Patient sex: M
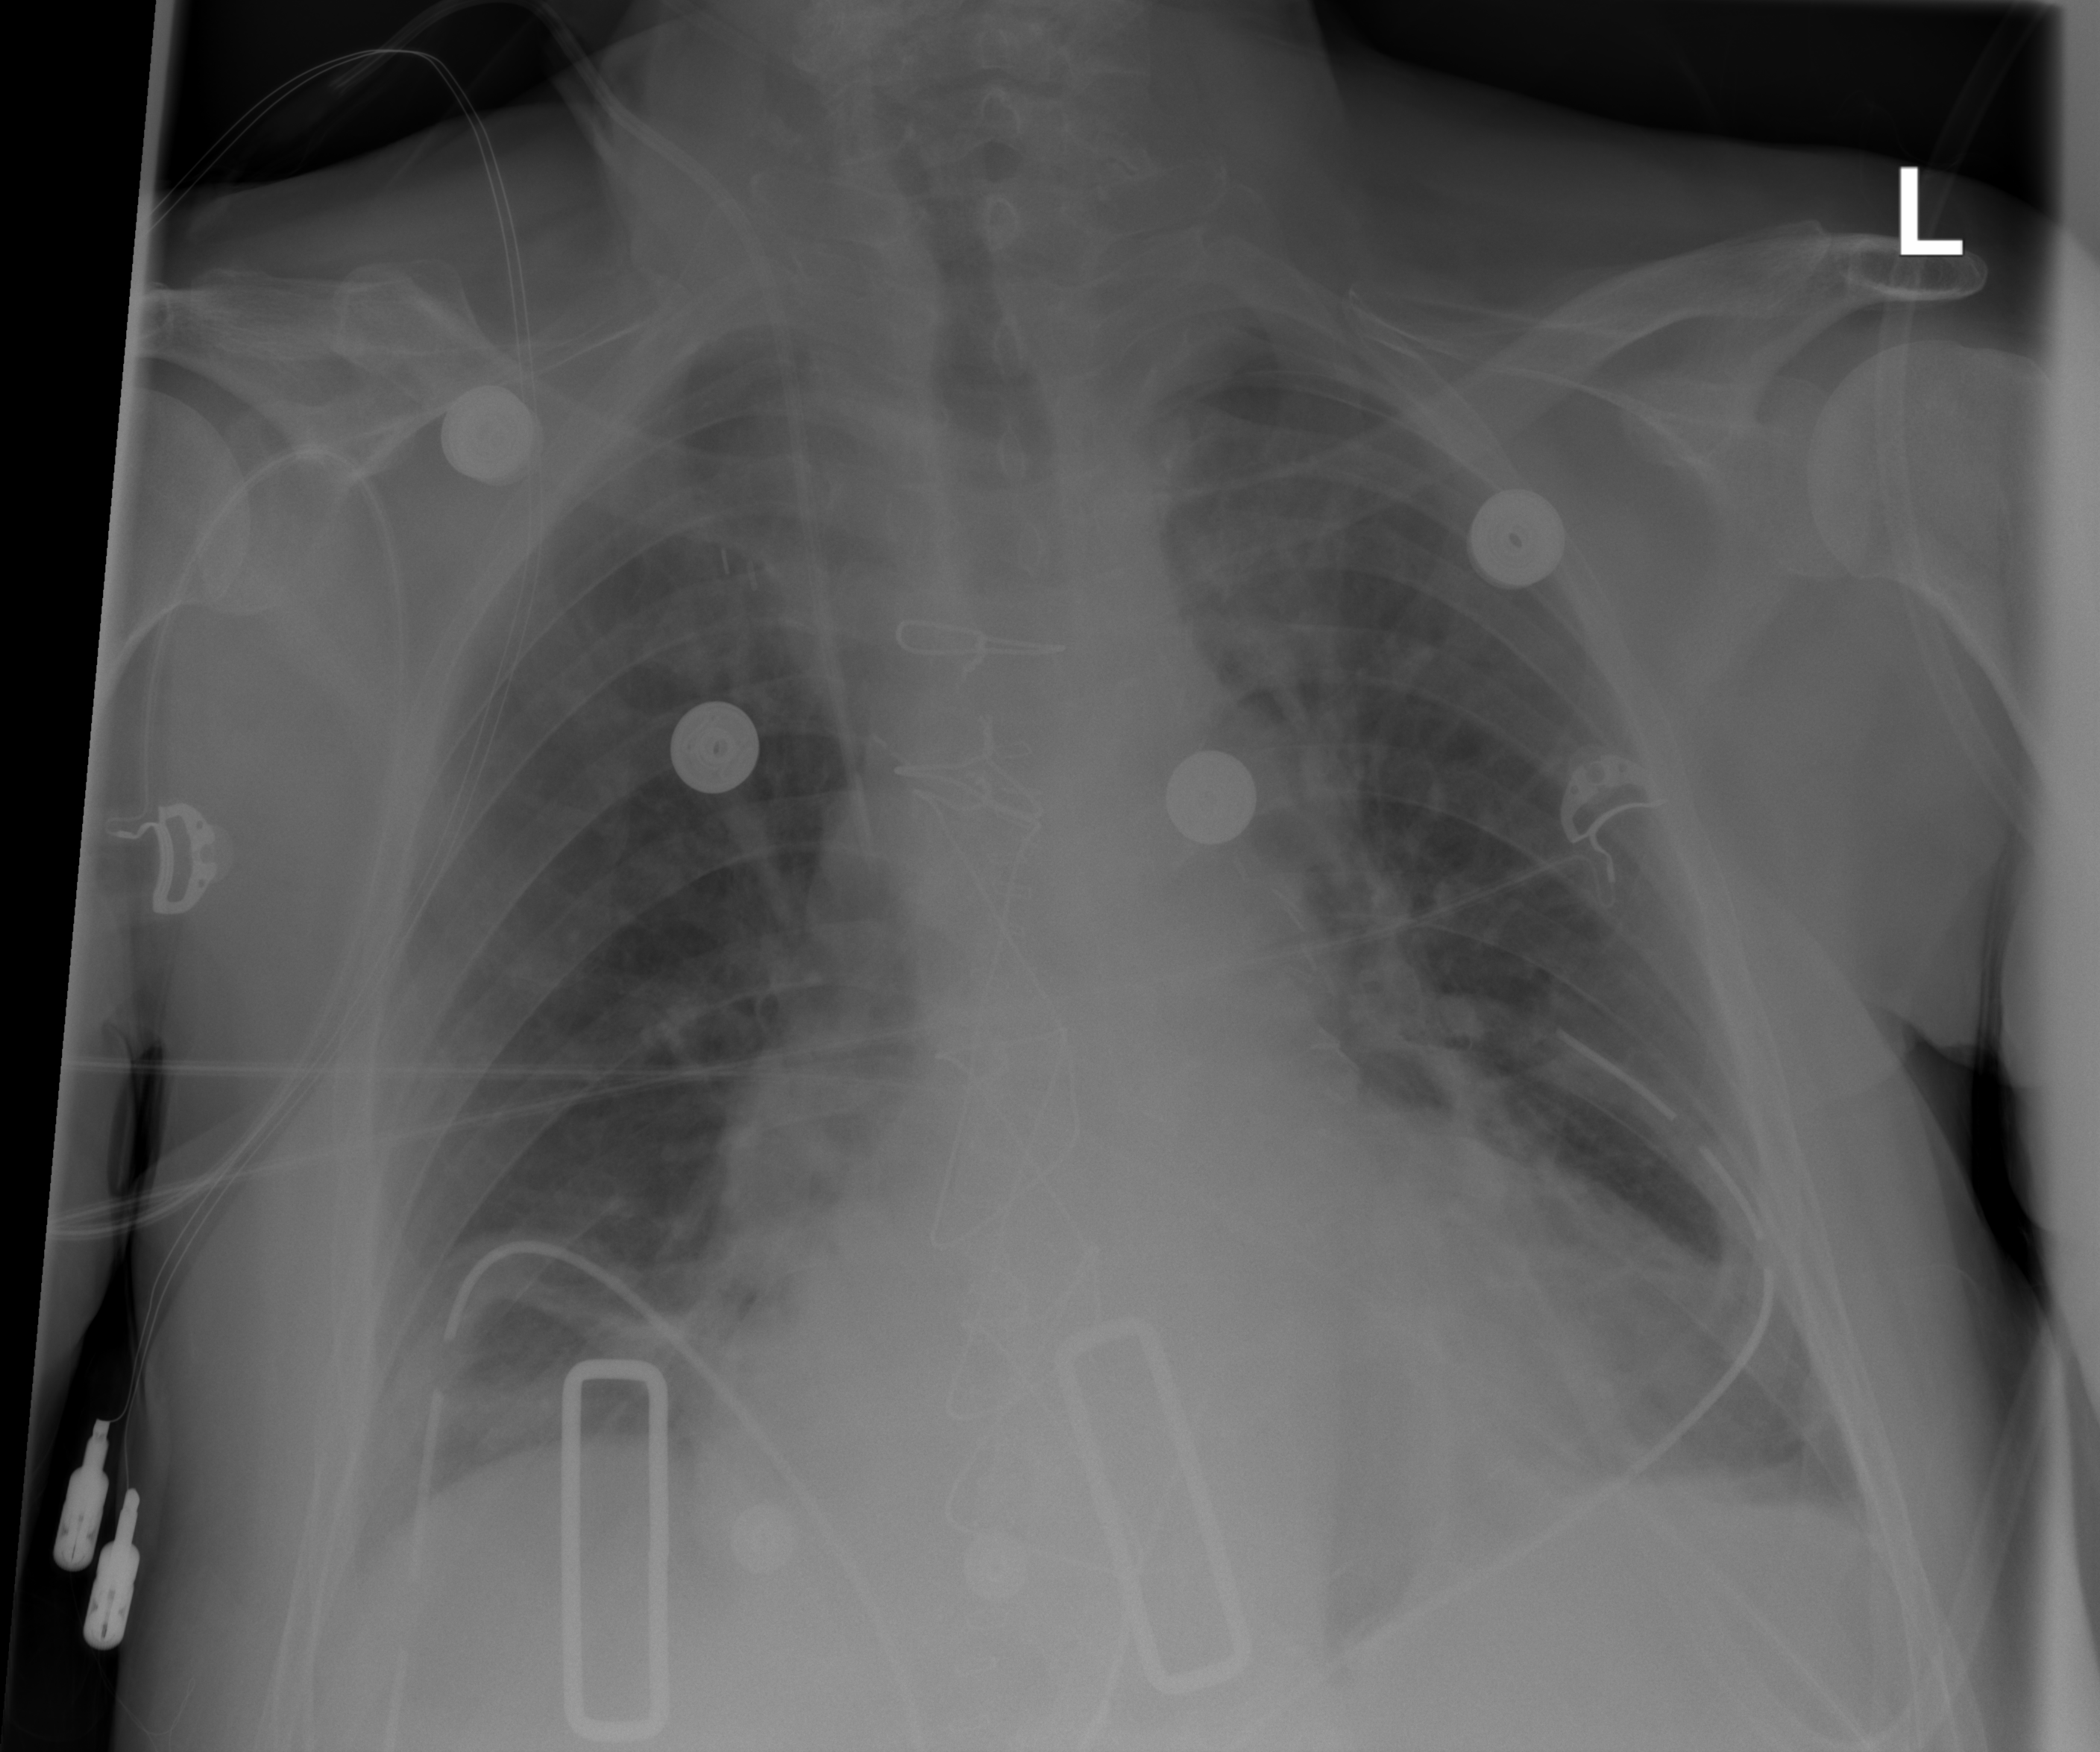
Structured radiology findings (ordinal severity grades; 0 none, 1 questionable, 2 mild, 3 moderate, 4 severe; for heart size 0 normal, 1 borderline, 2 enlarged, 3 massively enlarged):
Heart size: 2
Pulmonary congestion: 2
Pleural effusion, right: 3
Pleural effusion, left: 2
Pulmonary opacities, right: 0
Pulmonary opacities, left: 0
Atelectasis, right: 2
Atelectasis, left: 2